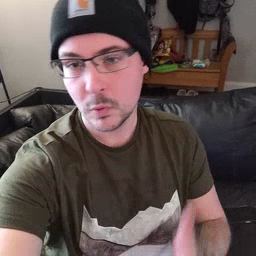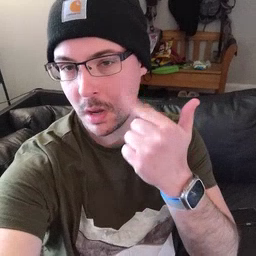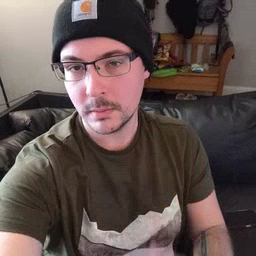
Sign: cry